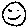
Label: smiley face